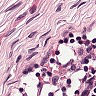
Metastatic tissue present: no